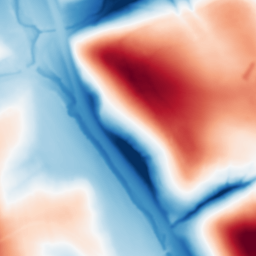
Category: multiscale
Decomposition family: dog
Decomposition parameters: sigma_low: 1
sigma_high: 50
Upsampling method: cubic_mitchell
Upsampling parameters: scale: 2
Upsampling scale: 2